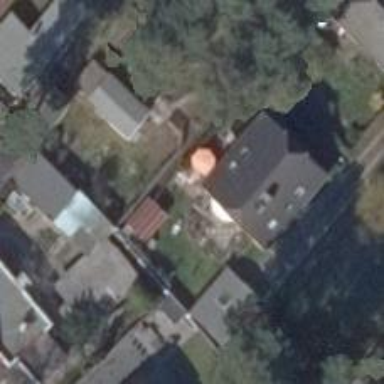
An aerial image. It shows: Detached building with grey half-hipped roof oriented along one side.